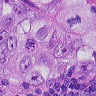
Metastatic tissue present: yes